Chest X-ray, PA view. Patient: 51 years old, sex F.
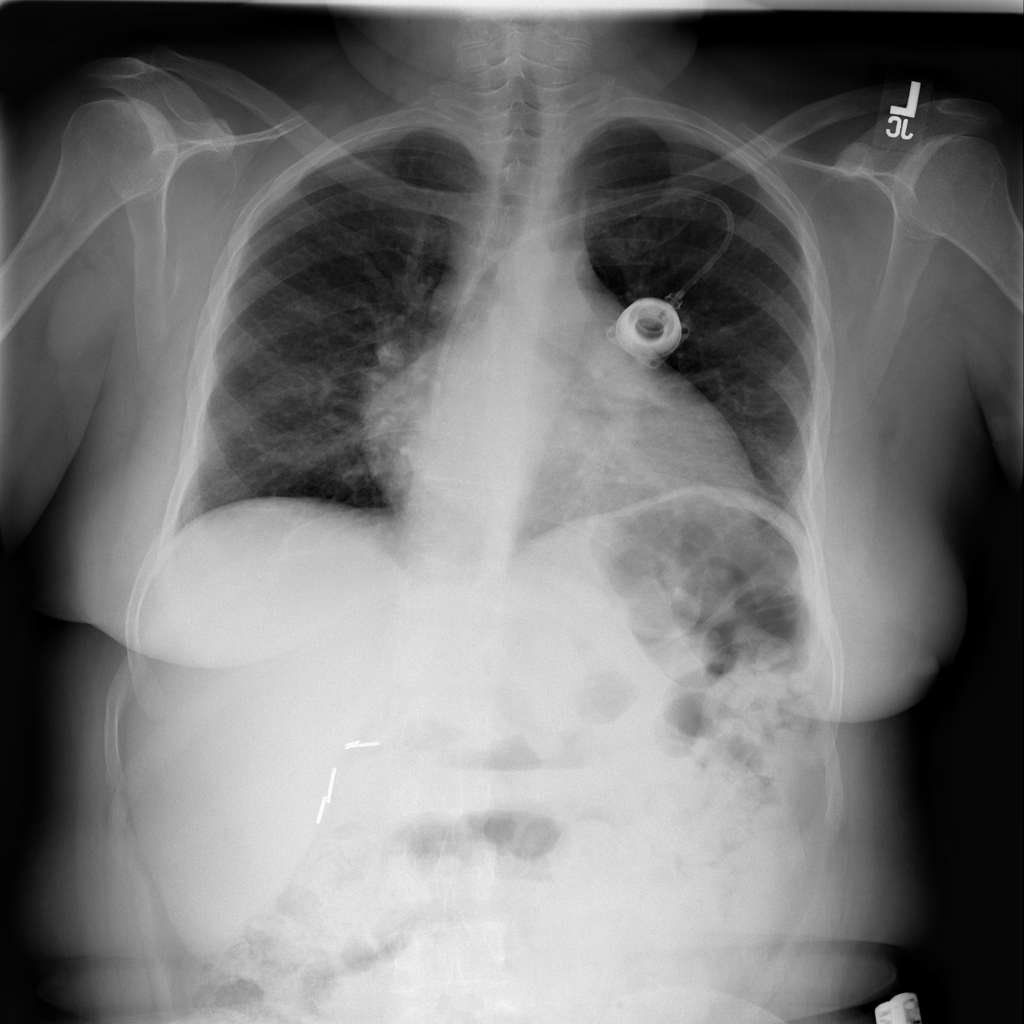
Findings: Cardiomegaly, Infiltration, Pneumothorax